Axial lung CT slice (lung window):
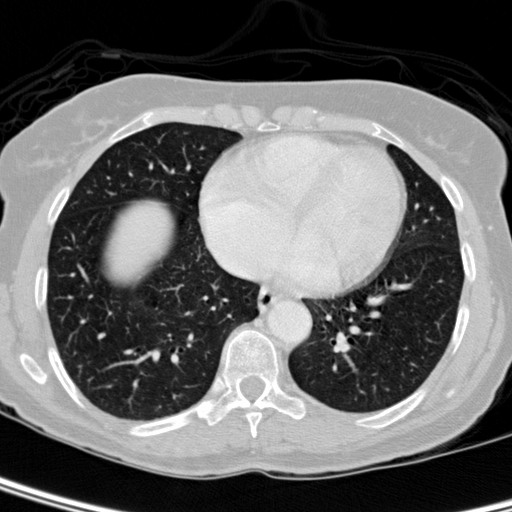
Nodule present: no